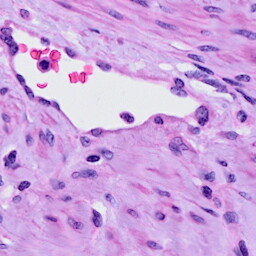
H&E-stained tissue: Cervix